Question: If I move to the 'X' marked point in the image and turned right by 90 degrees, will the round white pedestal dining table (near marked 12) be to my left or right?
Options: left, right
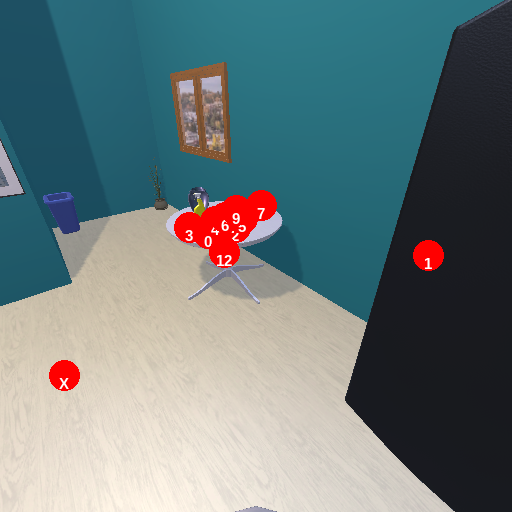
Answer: left